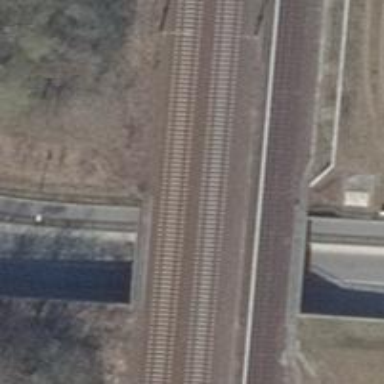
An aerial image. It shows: Railway bridge with electrified contact lines.